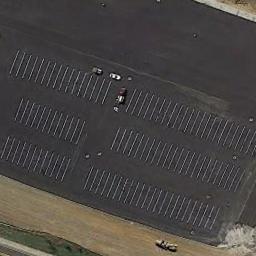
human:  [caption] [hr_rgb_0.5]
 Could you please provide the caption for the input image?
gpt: Several cars are on the parking lot .

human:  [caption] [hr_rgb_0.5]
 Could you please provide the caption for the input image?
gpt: Seven rows of cars were parked in the parking lot .

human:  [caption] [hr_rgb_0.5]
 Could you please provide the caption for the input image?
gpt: The parking lot has several cars but lots of parking spaces are still empty .

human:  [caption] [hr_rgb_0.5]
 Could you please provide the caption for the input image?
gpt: There is an empty parking lot .

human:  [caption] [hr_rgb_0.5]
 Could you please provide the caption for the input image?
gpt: There are three cars on the parking lot with black floor .